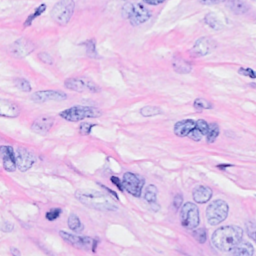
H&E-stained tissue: Breast